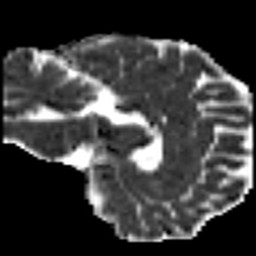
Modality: MD
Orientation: sagittal
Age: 43
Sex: male
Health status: ill
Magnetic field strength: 3 T
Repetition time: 8.4 s
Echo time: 0.0926 s